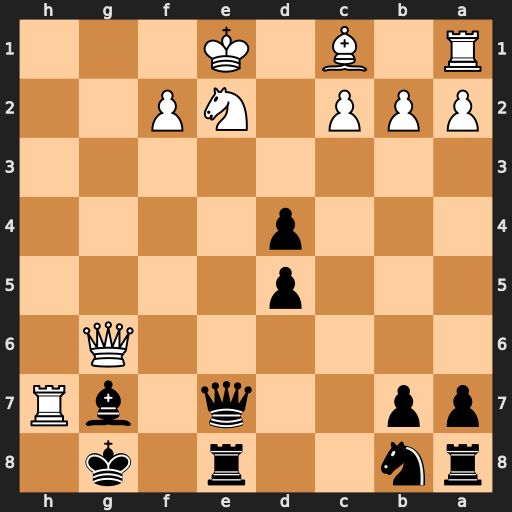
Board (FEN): rn2r1k1/pp2q1bR/6Q1/3p4/3p4/8/PPP1NP2/R1B1K3
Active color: b
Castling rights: Q
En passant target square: -
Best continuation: Qxe2#